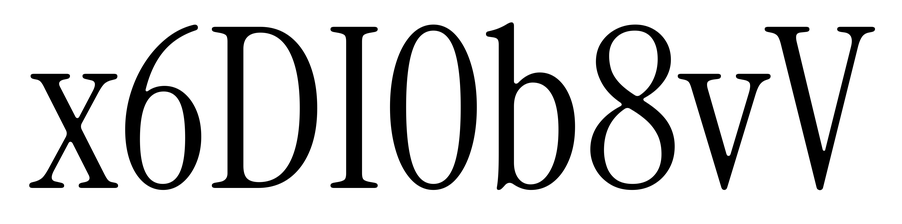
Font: InstrumentSerif-Regular